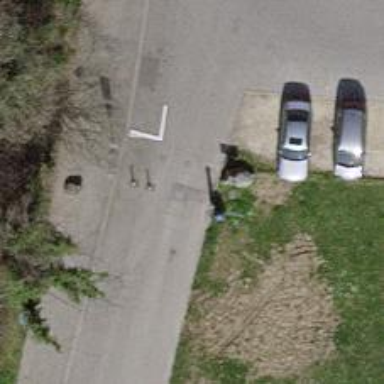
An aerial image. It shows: Rising bollard barrier.